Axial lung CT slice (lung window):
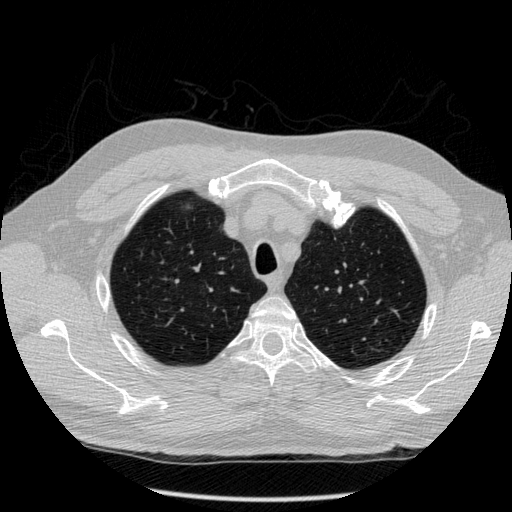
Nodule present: no